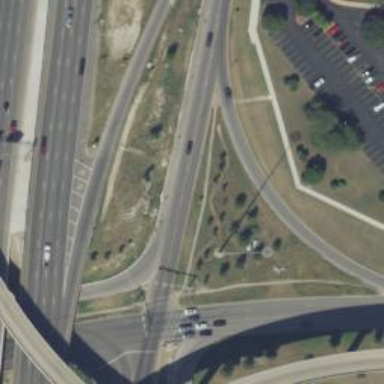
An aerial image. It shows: Secondary link road.